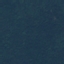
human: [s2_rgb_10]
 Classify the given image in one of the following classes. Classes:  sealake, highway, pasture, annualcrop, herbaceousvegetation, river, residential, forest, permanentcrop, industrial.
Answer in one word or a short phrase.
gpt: Forest